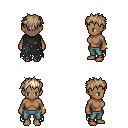
a pixel art fantasy rpg character, female body template, human, dark skin, black tattered cape, teal pants, white blonde bedhead hairstyle, bracelets, four views (front, back, left, right), 2x2 character sprite sheet, small pixel art, hard edges, no anti-aliasing